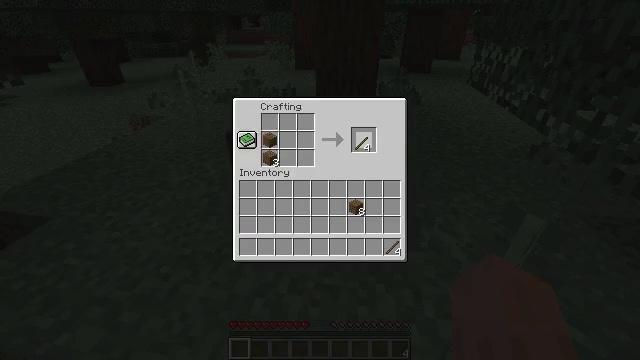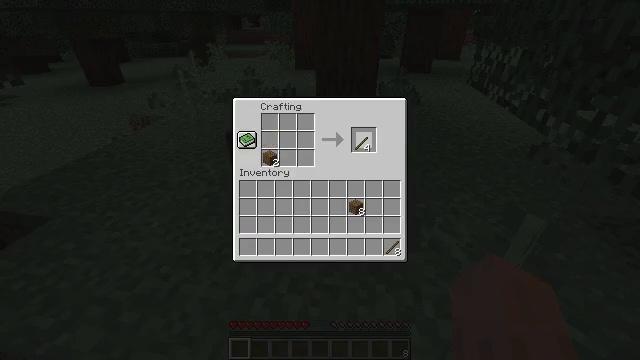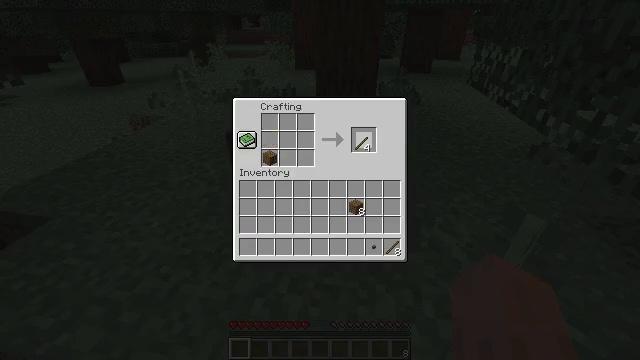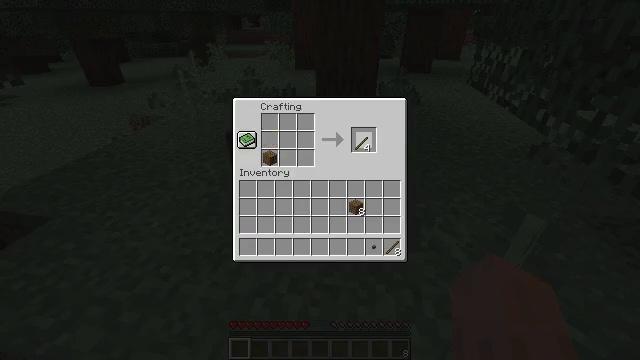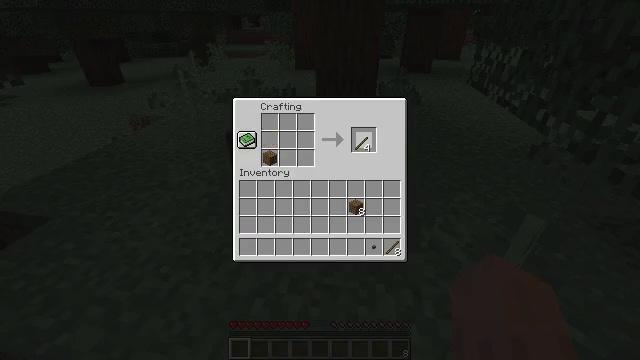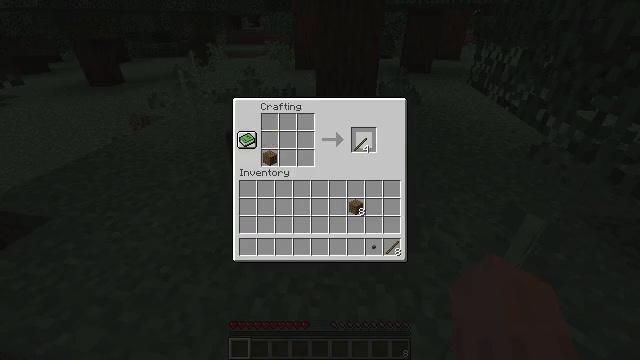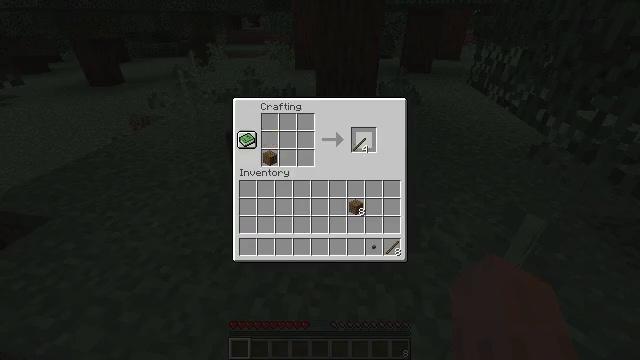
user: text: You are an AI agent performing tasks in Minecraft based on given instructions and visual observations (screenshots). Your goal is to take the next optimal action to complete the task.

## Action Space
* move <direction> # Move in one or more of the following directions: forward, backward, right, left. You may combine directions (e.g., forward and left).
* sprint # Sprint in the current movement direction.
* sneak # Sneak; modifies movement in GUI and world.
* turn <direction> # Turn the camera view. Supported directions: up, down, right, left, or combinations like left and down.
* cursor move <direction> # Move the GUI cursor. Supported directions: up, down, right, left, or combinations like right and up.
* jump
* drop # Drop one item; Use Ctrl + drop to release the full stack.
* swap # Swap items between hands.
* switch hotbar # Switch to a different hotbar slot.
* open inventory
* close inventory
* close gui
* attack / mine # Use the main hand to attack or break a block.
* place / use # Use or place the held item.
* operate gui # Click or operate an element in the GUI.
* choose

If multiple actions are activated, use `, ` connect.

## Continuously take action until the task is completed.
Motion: motion action
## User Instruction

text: Open the crafting table to craft a spruce button.
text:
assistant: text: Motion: sneak, operate gui, open gui
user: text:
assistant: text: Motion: sneak
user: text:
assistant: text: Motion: sneak
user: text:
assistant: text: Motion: sneak
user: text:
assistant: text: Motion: sneak
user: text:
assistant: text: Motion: sneak
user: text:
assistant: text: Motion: no_op